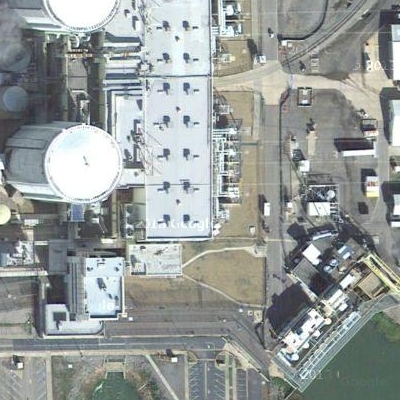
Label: Industry